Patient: sex M, age 45
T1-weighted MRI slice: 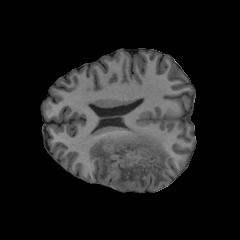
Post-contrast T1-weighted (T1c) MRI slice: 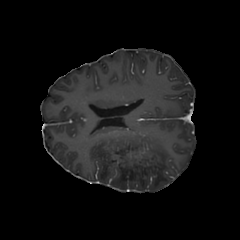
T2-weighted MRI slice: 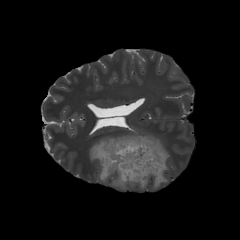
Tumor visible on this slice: yes
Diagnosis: Astrocytoma, IDH-wildtype
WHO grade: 2